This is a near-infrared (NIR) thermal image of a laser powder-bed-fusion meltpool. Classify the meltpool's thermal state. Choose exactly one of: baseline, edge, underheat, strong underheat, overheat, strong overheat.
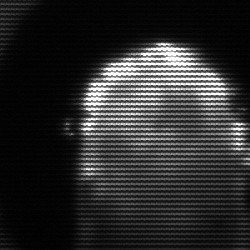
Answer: baseline